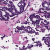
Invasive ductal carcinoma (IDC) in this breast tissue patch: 0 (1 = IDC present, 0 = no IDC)